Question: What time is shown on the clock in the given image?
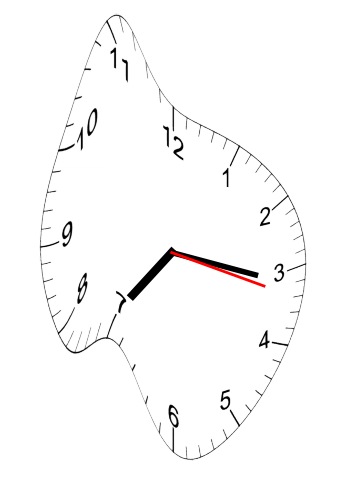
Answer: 07:16:17